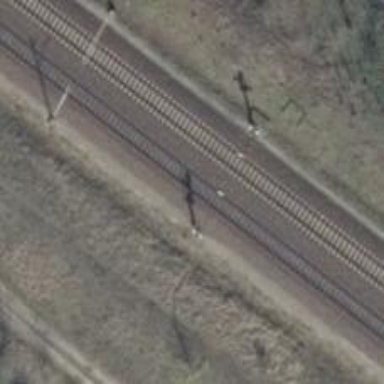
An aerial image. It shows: Railway track with contact line for electrification.